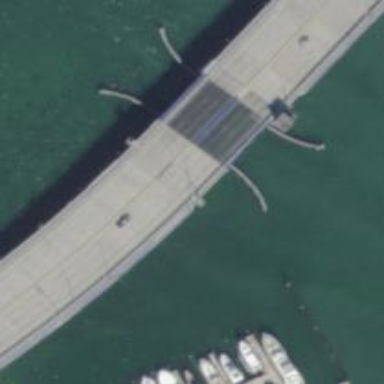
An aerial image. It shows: Primary highway on movable bascule bridge.